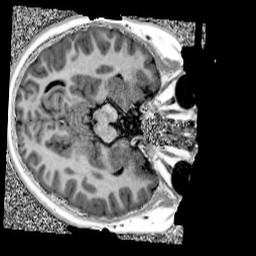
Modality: UNIT1
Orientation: axial
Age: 10
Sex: male
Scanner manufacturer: siemens
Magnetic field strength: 3 T
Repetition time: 4 s
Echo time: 0.00299 s